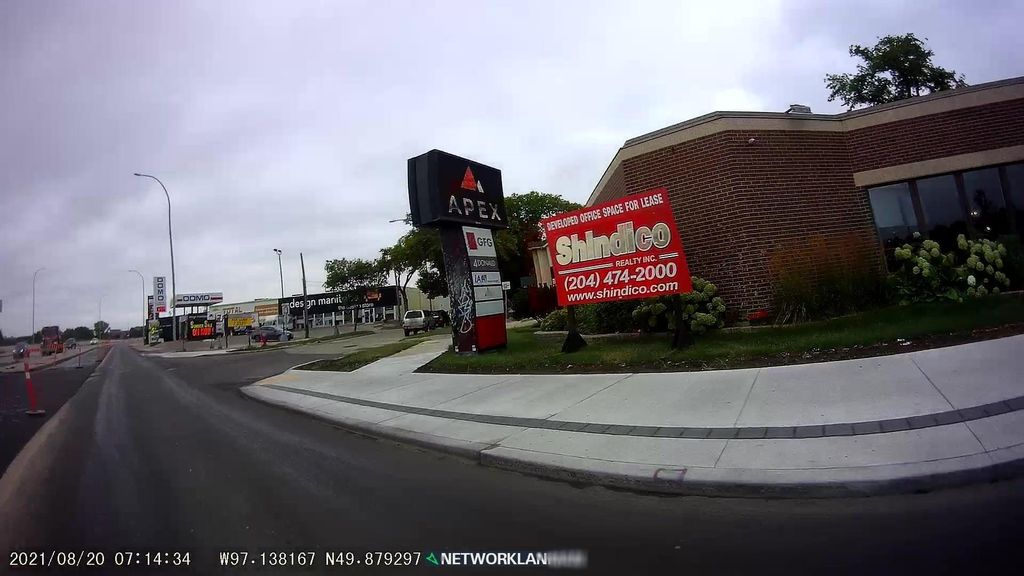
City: winnipeg